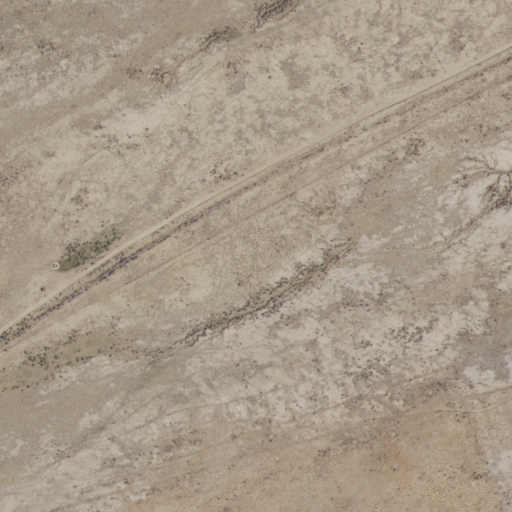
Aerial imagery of valley in New Mexico named Rincon Alpejo containing only shrub